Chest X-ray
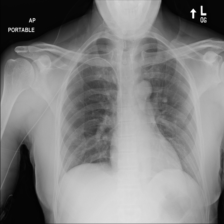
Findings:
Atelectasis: negative
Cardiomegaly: negative
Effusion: negative
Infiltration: negative
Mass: negative
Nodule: negative
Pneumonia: negative
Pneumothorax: negative
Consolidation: negative
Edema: negative
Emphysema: negative
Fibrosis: negative
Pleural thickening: negative
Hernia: negative